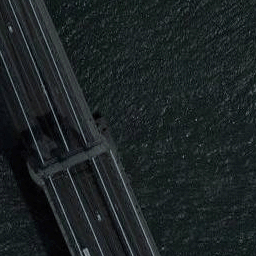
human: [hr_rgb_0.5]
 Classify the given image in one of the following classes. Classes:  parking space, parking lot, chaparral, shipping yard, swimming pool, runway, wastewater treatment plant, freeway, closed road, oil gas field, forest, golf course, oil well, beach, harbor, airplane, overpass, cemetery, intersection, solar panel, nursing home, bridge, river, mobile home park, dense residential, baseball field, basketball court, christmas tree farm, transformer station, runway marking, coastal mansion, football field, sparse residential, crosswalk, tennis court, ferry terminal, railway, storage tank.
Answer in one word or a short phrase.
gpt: bridge